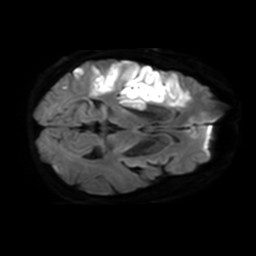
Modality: TRACE
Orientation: axial
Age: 73
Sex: male
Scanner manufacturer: philips
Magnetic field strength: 3 T
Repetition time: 3.467 s
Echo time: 0.076 s